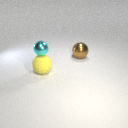
large yellow rubber sphere in front of large brown metal sphere